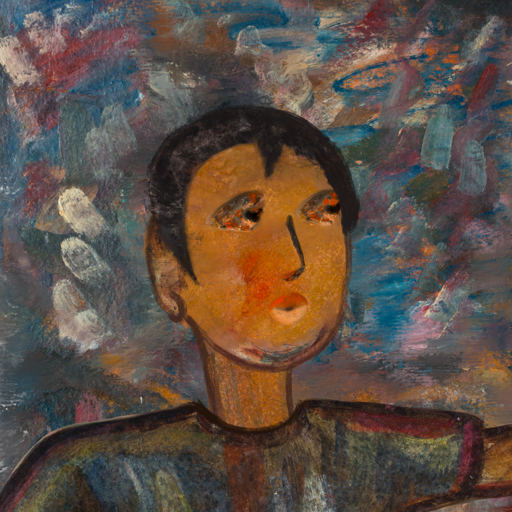
Background: Boggyland, Head And Neck Side: Pipe, Face Side: Gypsy_Queen, Bust: Mosgoul, Hair Side: Roy_Bahadur, Head Accessory: Blank, Second Necklace: Blank, Necklace: Blank, Baby: Blank